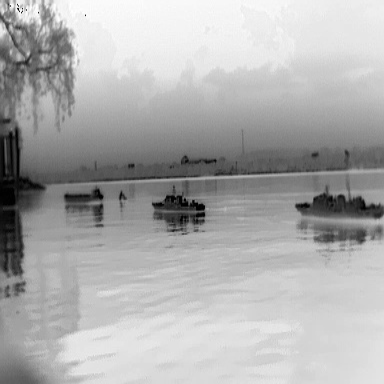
There are two warships in the infrared image.